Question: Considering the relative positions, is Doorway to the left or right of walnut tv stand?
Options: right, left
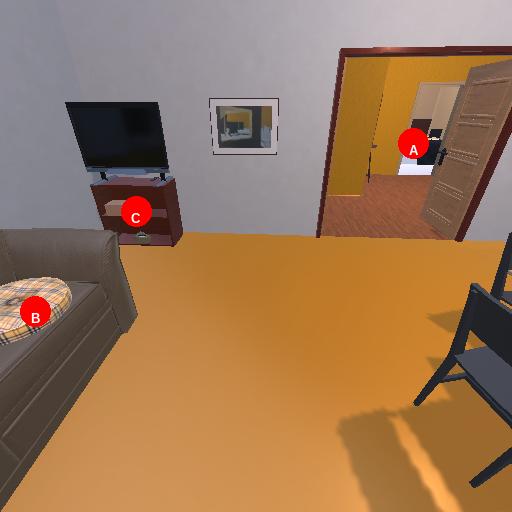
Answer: right